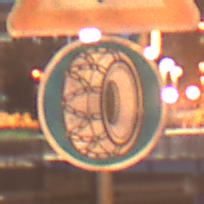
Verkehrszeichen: SchneekettenVorgeschrieben
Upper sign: SchneeOderEisglaette
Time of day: Night
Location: Outdoor (Urban)
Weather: PartlyCloudy
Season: NotSpecified
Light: Artificial